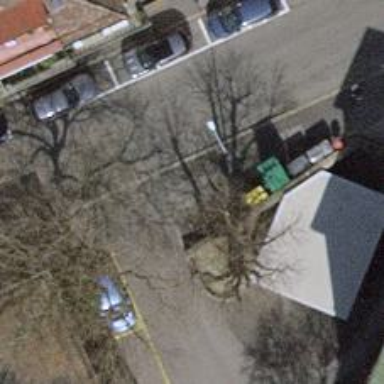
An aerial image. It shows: Bicycle parking area with stands available.